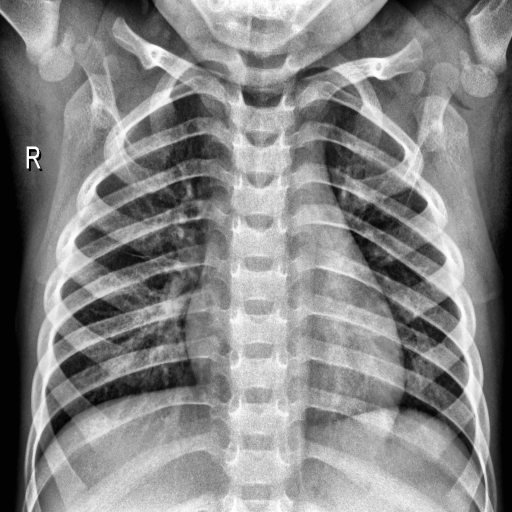
Finding: NORMAL